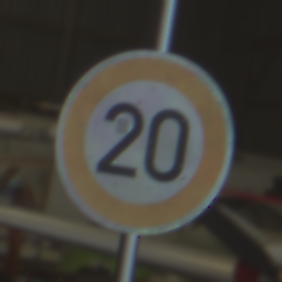
Verkehrszeichen: Geschwindigkeit20
Umgebung: Indoor, Urban
Tageszeit: Midday
Wetter: NotSpecified
Licht: Natural
Jahreszeit: NotSpecified
Kontrast: MediumContrast